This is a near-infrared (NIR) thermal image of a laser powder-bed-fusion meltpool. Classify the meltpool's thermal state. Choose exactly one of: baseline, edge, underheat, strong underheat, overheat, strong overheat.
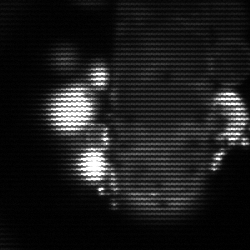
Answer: strong underheat